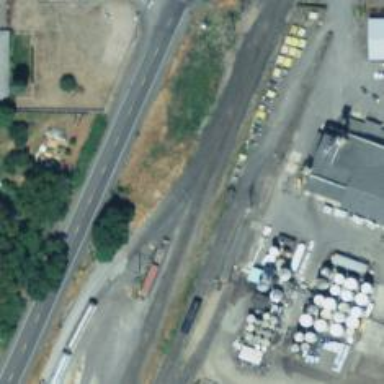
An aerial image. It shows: Rail spur service.